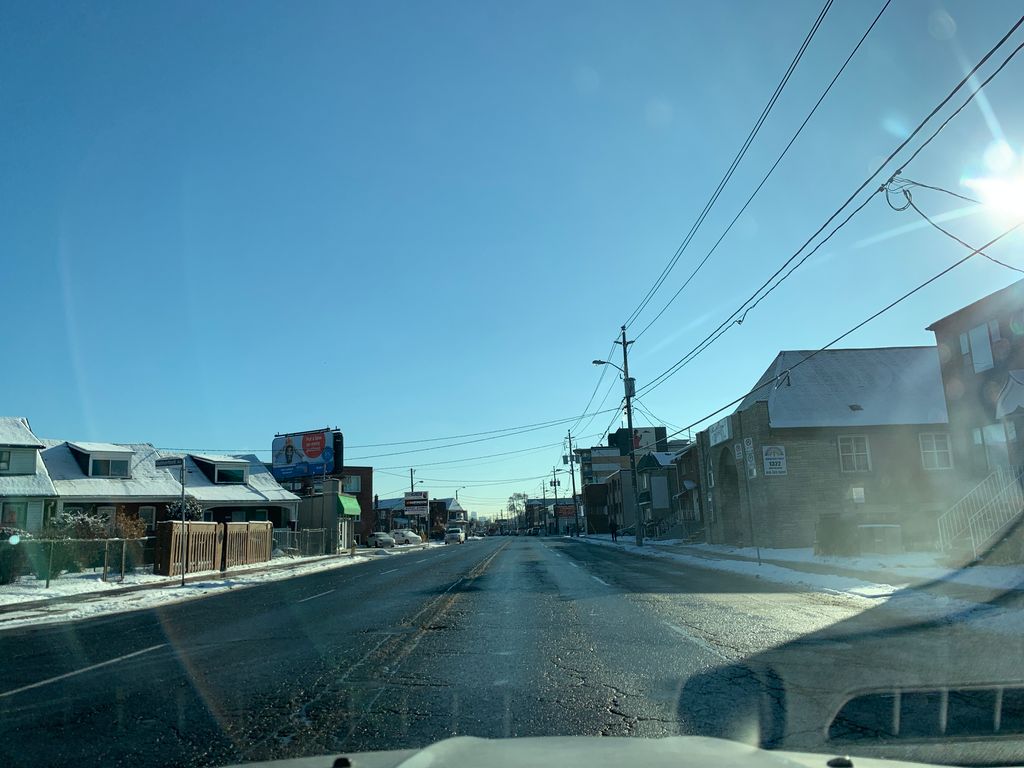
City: toronto